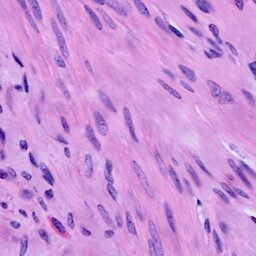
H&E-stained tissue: Cervix